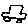
Label: car